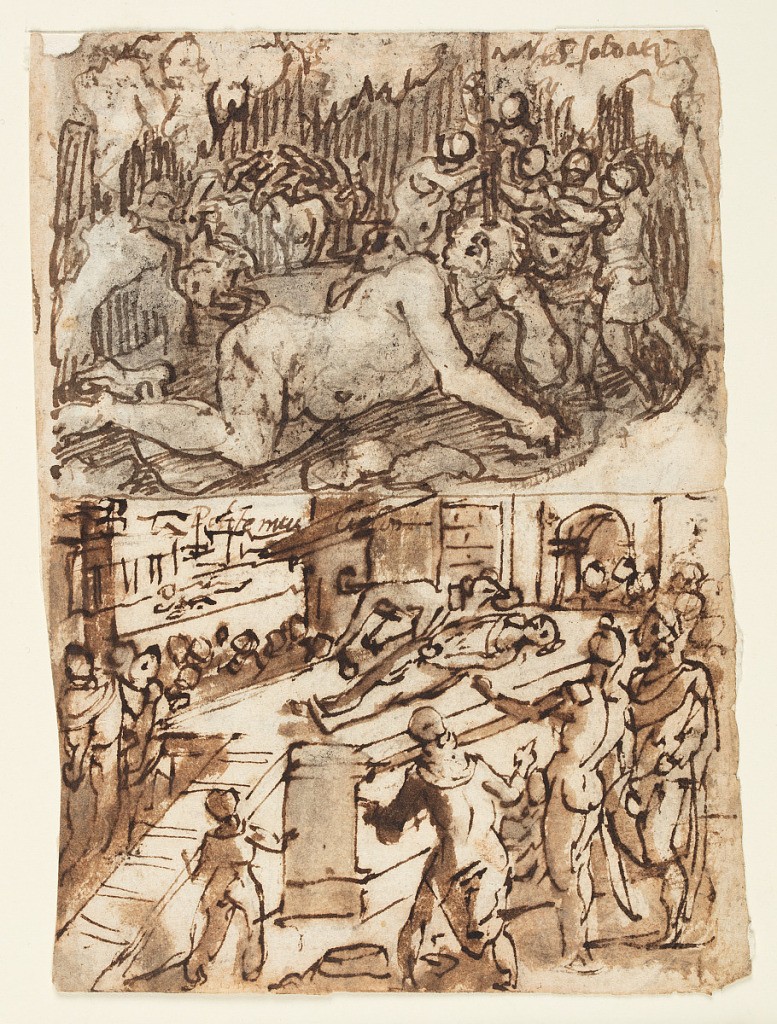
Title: Blinding of the Cyclops Polyphemus [above]; The Fidelity of a Roman Dog [below]
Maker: Jan van der Straet, called Stradanus, Flemish, 1523–1605
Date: ca. 1600
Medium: Recto: pen and brown ink, brush and brown and black washes over black chalk on laid paper Verso: pen and brown ink, brush and black wash over black chalk, with corrections by the artist in white opaque paint on laid paper
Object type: Drawing
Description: Recto, above: In the cave of the Cyclops, the giant Polyphemus reclines in the foreground. A group of Odysseus's men lower a spear into the Polyphemus's eye to blind him. The men will use the sheep in the background to escape.

Recto, below: In the center of a piazza, a group of figures stand around a stone platform upon which lies the body of a woman. Her faithful dog stands alert beside her.

Verso: Odysseus enters a cave, at right. His ship is seen at left. The King of the winds, Aeolus, appears in the background at center.